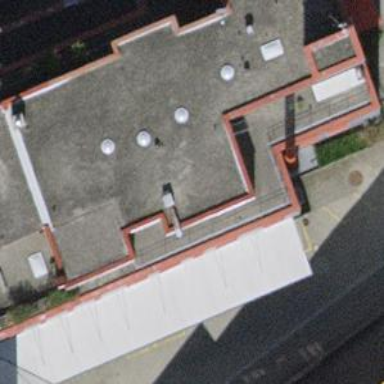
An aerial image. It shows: Industrial building with flat roof.